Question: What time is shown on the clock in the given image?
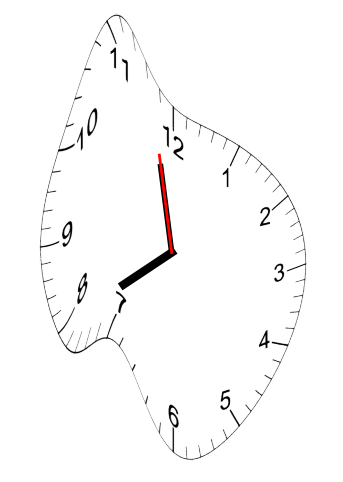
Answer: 07:57:58